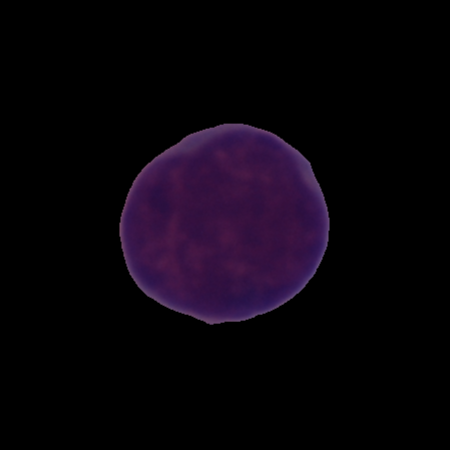
Label: cancer